Chest X-ray. View position: PA
Patient age: 62
Patient sex: F
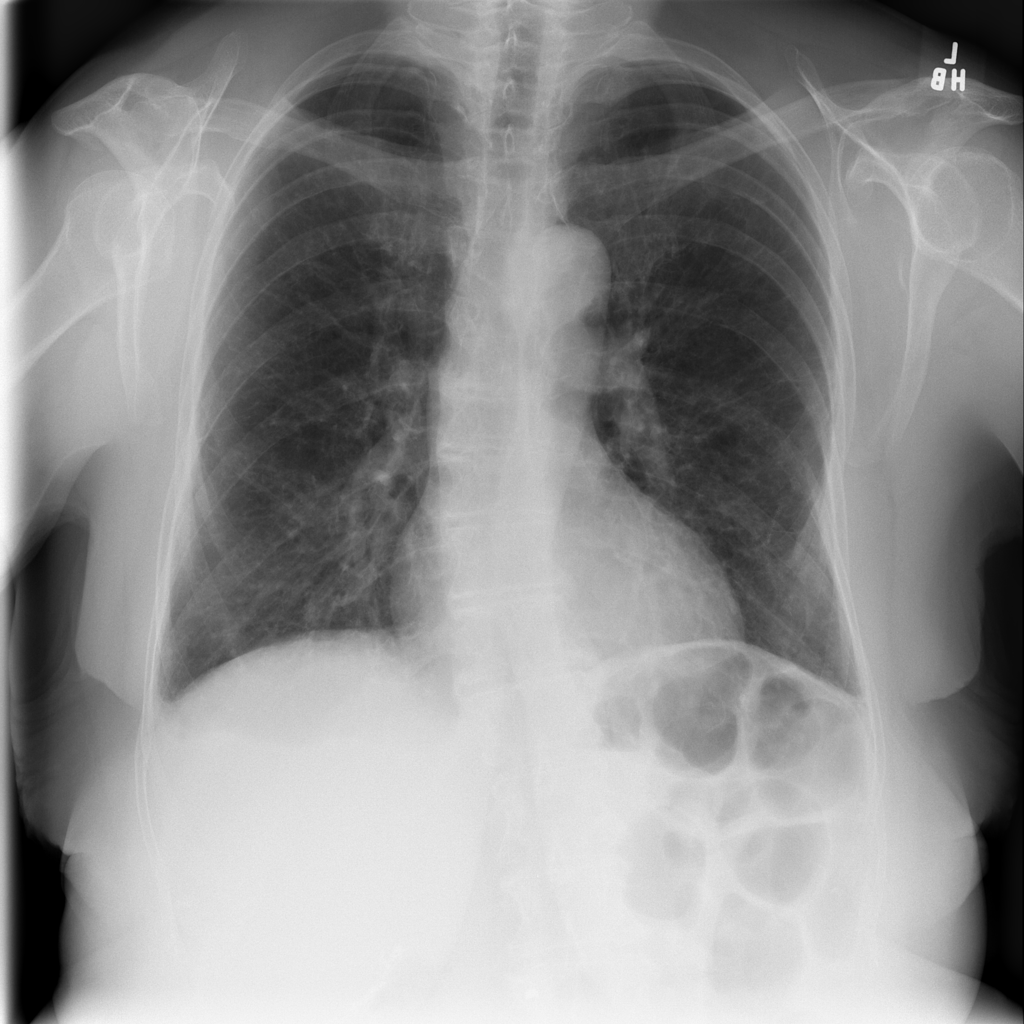
Finding: Pneumothorax